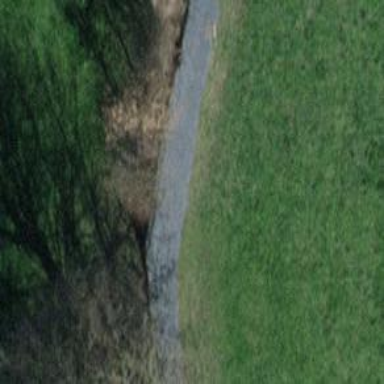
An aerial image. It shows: Compacted path.